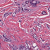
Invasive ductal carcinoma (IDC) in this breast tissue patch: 0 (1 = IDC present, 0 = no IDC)